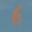
Label: 6